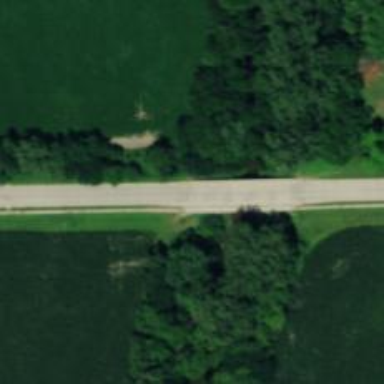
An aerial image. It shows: Tertiary road passing over bridge.